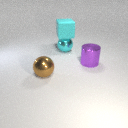
large cyan rubber cube above large cyan metal sphere